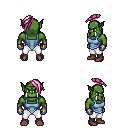
a pixel art fantasy rpg character, male body template, orc, green skin, blue vest, white pants, pink long mohawk hairstyle, metal gloves, maroon shoes, four views (front, back, left, right), 2x2 character sprite sheet, small pixel art, hard edges, no anti-aliasing